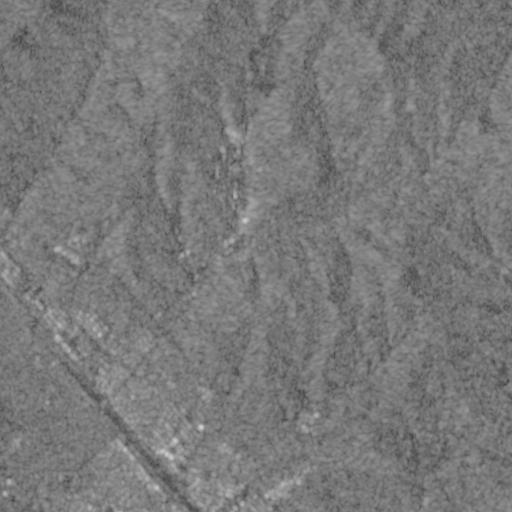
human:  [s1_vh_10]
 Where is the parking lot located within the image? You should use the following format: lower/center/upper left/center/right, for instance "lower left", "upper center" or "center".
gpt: The parking lot is located in the lower center of the image.
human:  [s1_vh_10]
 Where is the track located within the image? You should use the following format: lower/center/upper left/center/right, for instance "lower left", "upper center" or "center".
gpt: The track is located in the lower left of the image.
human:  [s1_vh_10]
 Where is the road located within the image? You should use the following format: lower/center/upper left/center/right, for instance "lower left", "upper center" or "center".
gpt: There is no road in the image.

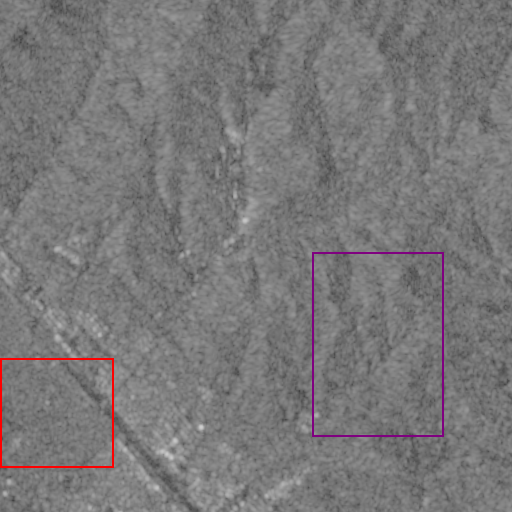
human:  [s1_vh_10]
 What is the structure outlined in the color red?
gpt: The structure outlined in red is a crop field.
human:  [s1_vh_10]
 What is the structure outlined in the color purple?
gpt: The structure outlined in purple is a park.
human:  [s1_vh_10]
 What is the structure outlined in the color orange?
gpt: There is no orange outline.